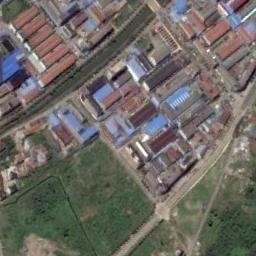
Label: industrial_area